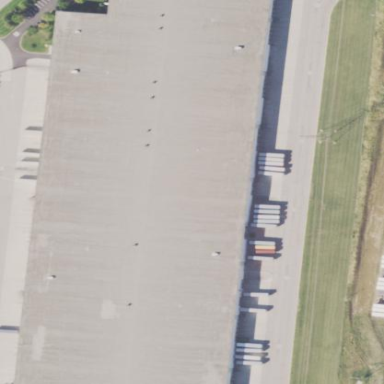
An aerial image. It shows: Warehouse.